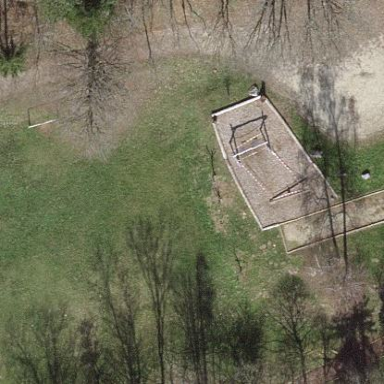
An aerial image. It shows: Playground area for leisure activities on the land.